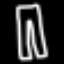
Label: pants